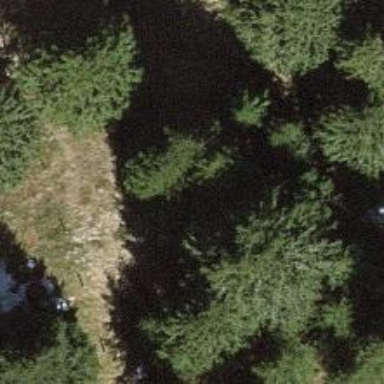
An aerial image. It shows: Beautiful tree in nature.